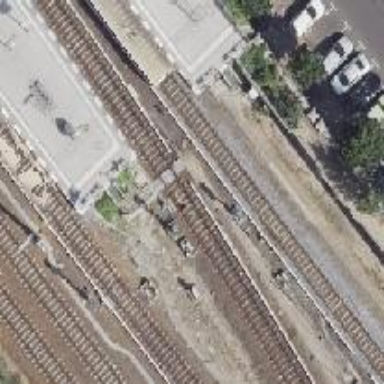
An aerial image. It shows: Railway signal.